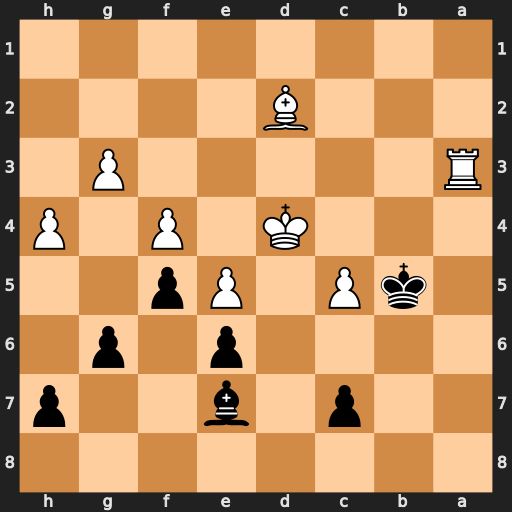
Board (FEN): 8/2p1b2p/4p1p1/1kP1Pp2/3K1P1P/R5P1/3B4/8
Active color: b
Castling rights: -
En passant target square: -
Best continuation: Bxc5+ Kd3 Bxa3